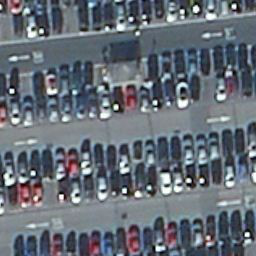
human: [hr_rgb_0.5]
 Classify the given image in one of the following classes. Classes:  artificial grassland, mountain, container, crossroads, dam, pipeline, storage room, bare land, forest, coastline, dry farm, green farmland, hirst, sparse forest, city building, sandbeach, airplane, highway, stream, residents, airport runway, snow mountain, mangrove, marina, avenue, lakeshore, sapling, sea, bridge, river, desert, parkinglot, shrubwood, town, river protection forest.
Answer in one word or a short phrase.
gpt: parkinglot